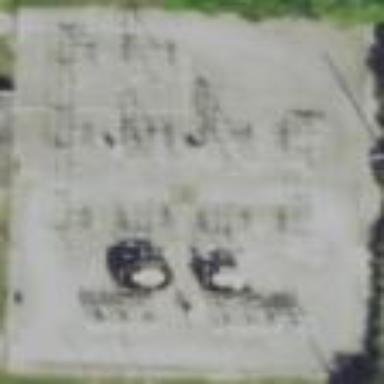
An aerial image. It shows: There is distribution substation enclosed by fence.